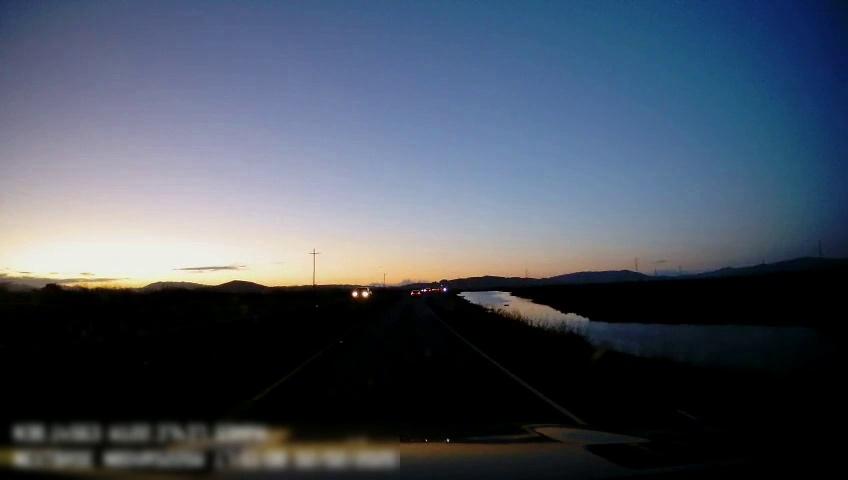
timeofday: Dusk/Dawn/Twilight
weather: Sunny
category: Drivable Space
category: Vehicles | SUV
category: Vehicles | Car
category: Lanes | Current Lane
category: Lanes | Current Lane